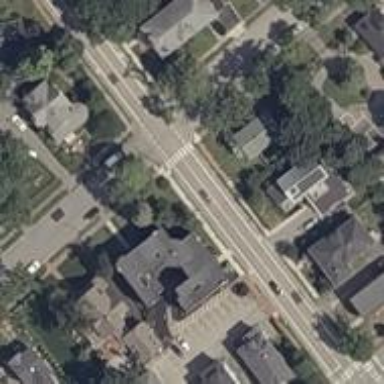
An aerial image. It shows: Uncontrolled zebra crossing.